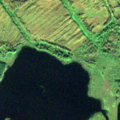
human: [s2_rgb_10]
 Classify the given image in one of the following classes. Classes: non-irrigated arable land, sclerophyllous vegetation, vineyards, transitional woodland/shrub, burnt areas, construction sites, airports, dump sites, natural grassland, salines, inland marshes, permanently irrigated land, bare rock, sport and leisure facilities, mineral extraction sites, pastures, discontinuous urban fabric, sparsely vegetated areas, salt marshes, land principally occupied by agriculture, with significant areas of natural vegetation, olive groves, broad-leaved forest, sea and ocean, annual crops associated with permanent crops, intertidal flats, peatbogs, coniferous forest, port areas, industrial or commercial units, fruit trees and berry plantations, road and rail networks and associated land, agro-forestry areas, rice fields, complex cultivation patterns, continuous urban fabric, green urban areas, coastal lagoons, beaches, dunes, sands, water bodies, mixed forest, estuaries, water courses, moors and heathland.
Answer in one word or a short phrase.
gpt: transitional woodland/shrub, inland marshes, peatbogs, water bodies